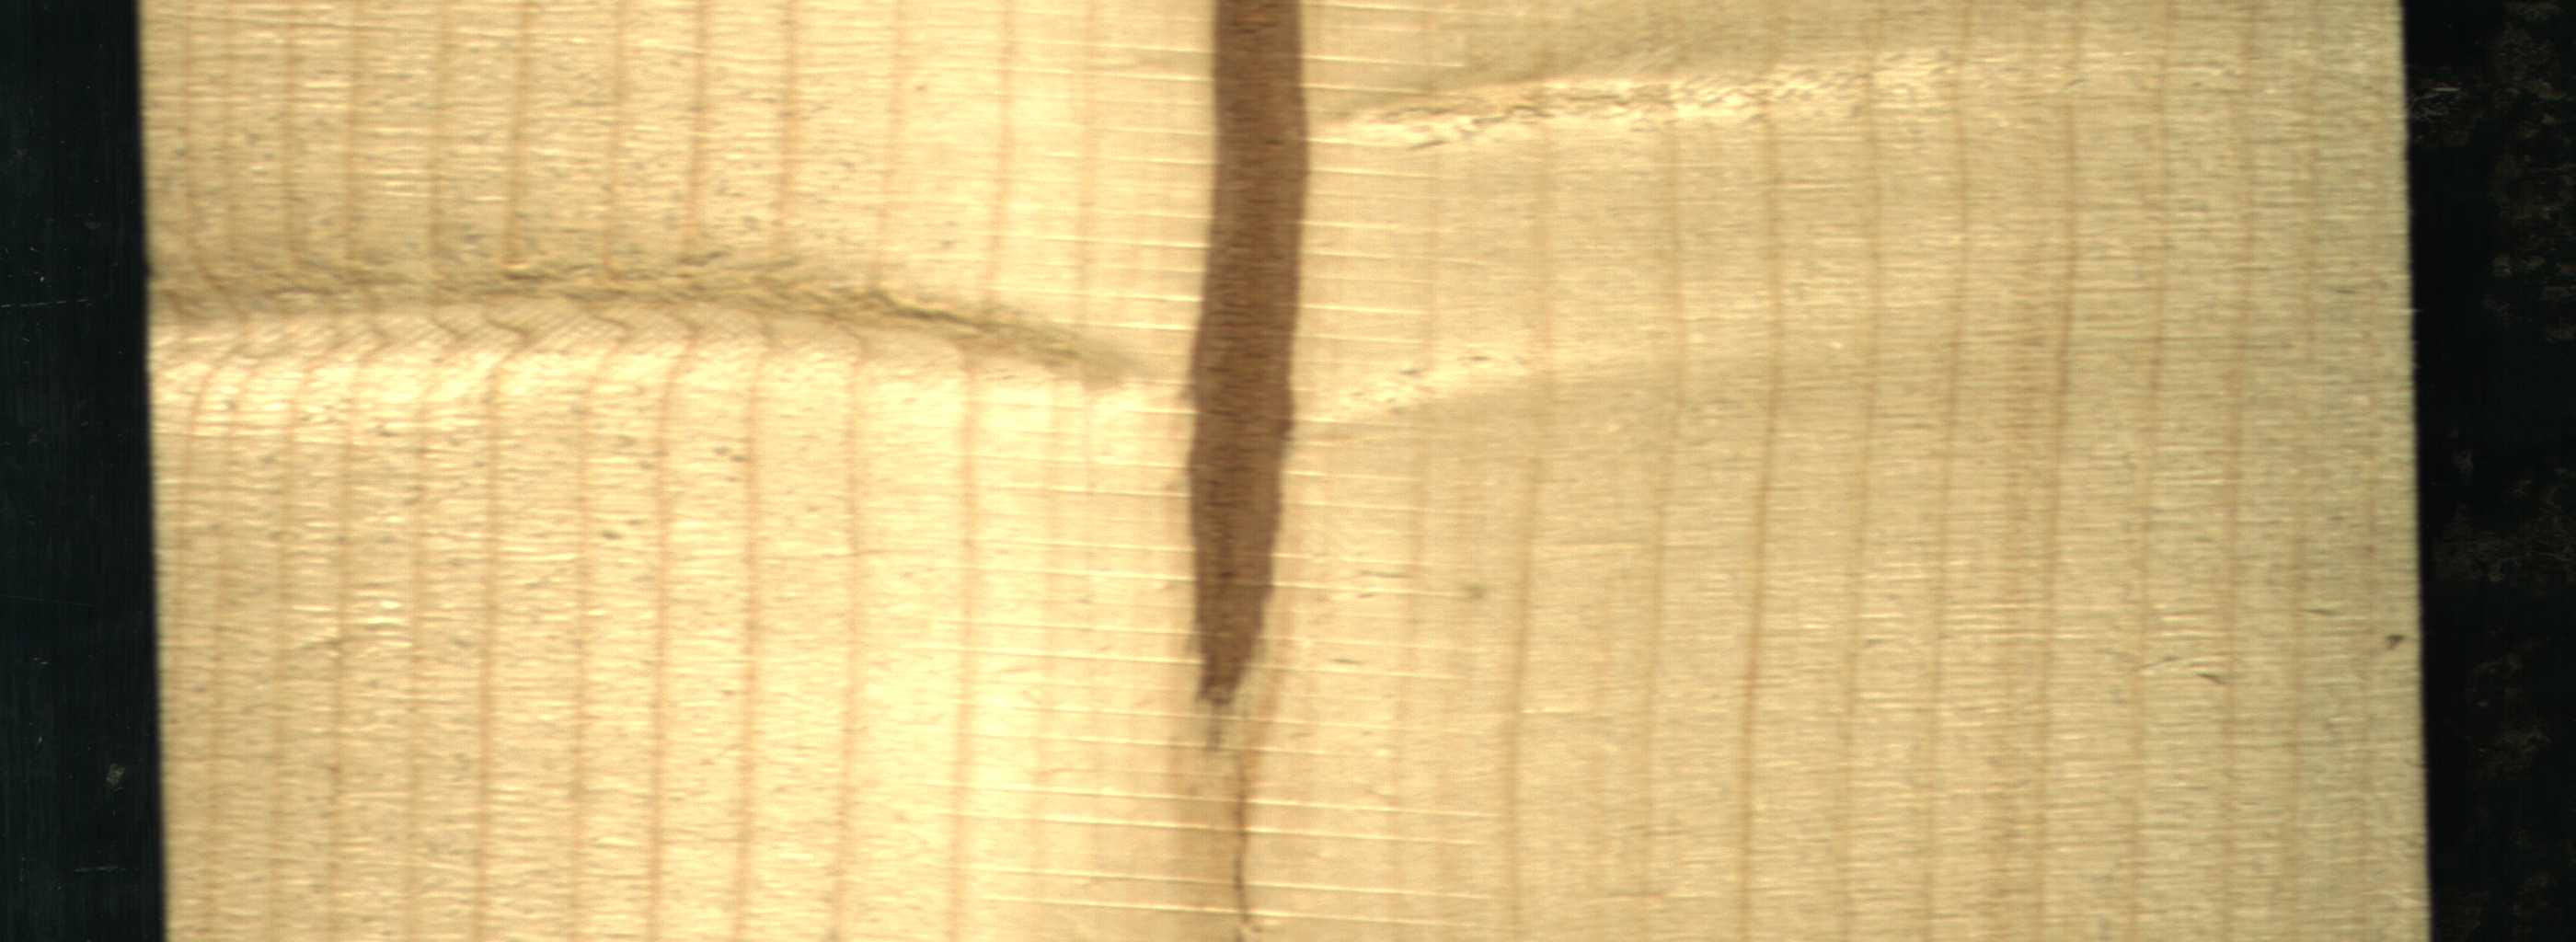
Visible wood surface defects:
Marrow